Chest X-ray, AP view. Patient: 37 years old, sex M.
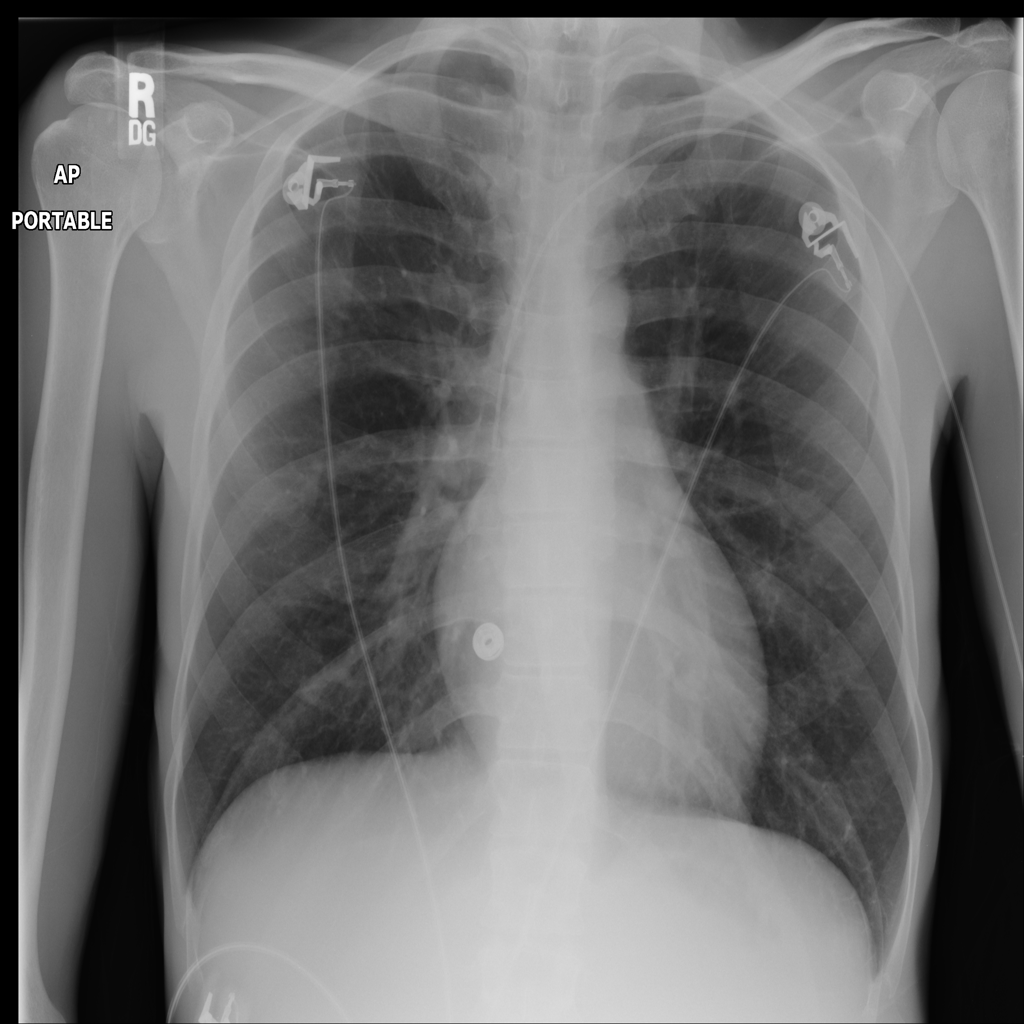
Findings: No Finding